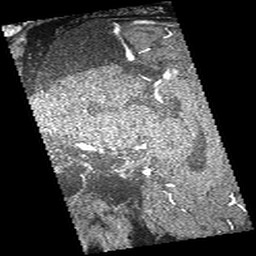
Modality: angio
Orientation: sagittal
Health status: ill
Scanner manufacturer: siemens
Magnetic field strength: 3 T
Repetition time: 0.021 s
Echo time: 0.00358 s